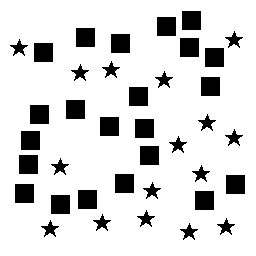
Squares: 22
Triangles: 0
Stars: 16
Total shapes: 38